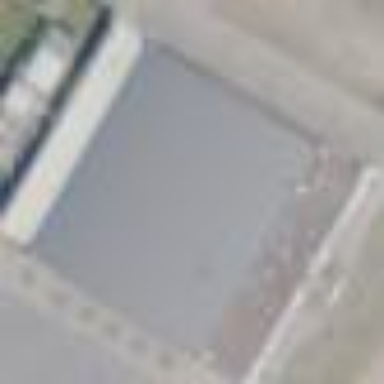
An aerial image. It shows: Hangar building at the airport.